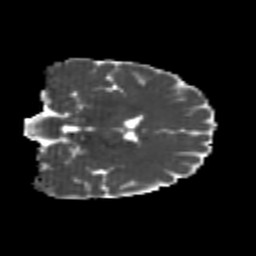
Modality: MD
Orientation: coronal
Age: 20
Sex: female
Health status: healthy
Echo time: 0.074 s